Question: >
<URL>
I'm trying to change background color of li on onselect 'checkbox'.
'''
<ul>
<li><input type="checkbox" /> Link 1</li>
<li><input type="checkbox" /> Link 2</li>
<li><input type="checkbox" /> Link 3</li>
<li><input type="checkbox" /> Link 4</li>
</ul>
'''
I Need to change the whole line background color when some one select checkbox.

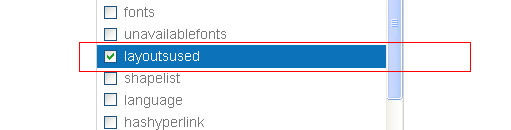
Answer: '''
<ul>
<li><input type="checkbox" /> <label> Link 1</label></li>
<li><input type="checkbox" /> <label> Link 2</label></li>
<li><input type="checkbox" /> <label> Link 3</label></li>
<li><input type="checkbox" /> <label> Link 4</label></li>
</ul>
'''
'''
label{width:150px; display:inline-block}
input[type="checkbox"]:checked+label{background:blue; color:white}
'''
<URL>
For IE you can use a library like <URL>